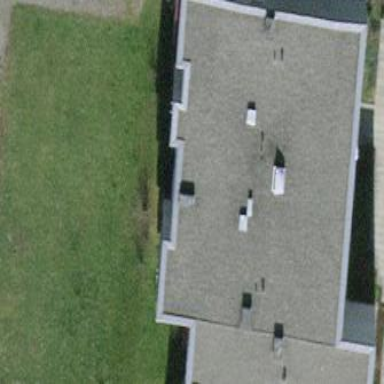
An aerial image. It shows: Flat roofed apartment building.